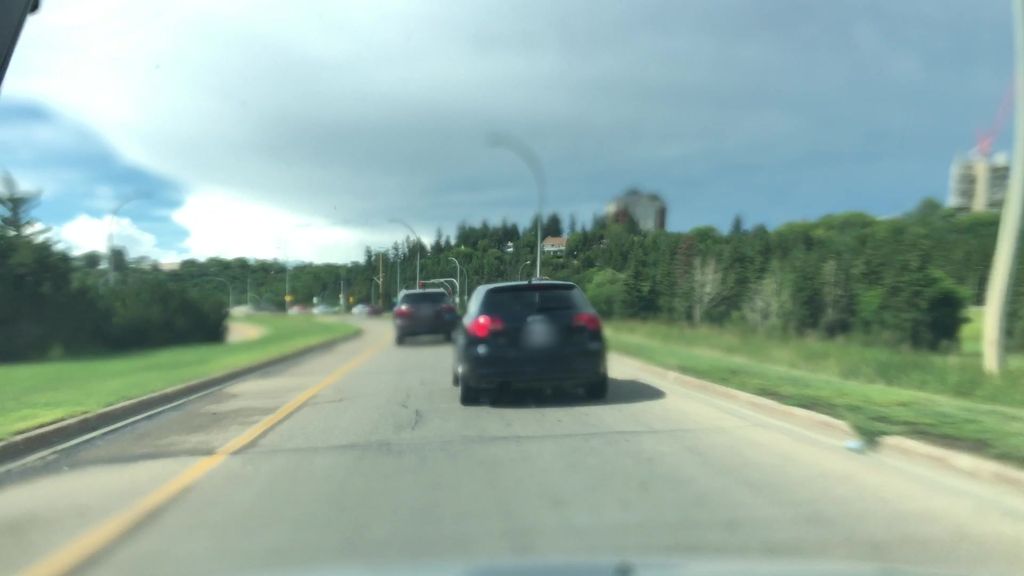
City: edmonton